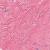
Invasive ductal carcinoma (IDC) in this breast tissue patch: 0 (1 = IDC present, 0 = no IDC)